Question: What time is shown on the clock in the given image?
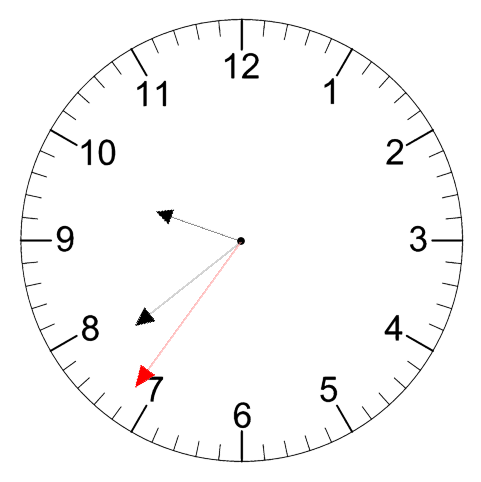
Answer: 09:38:36